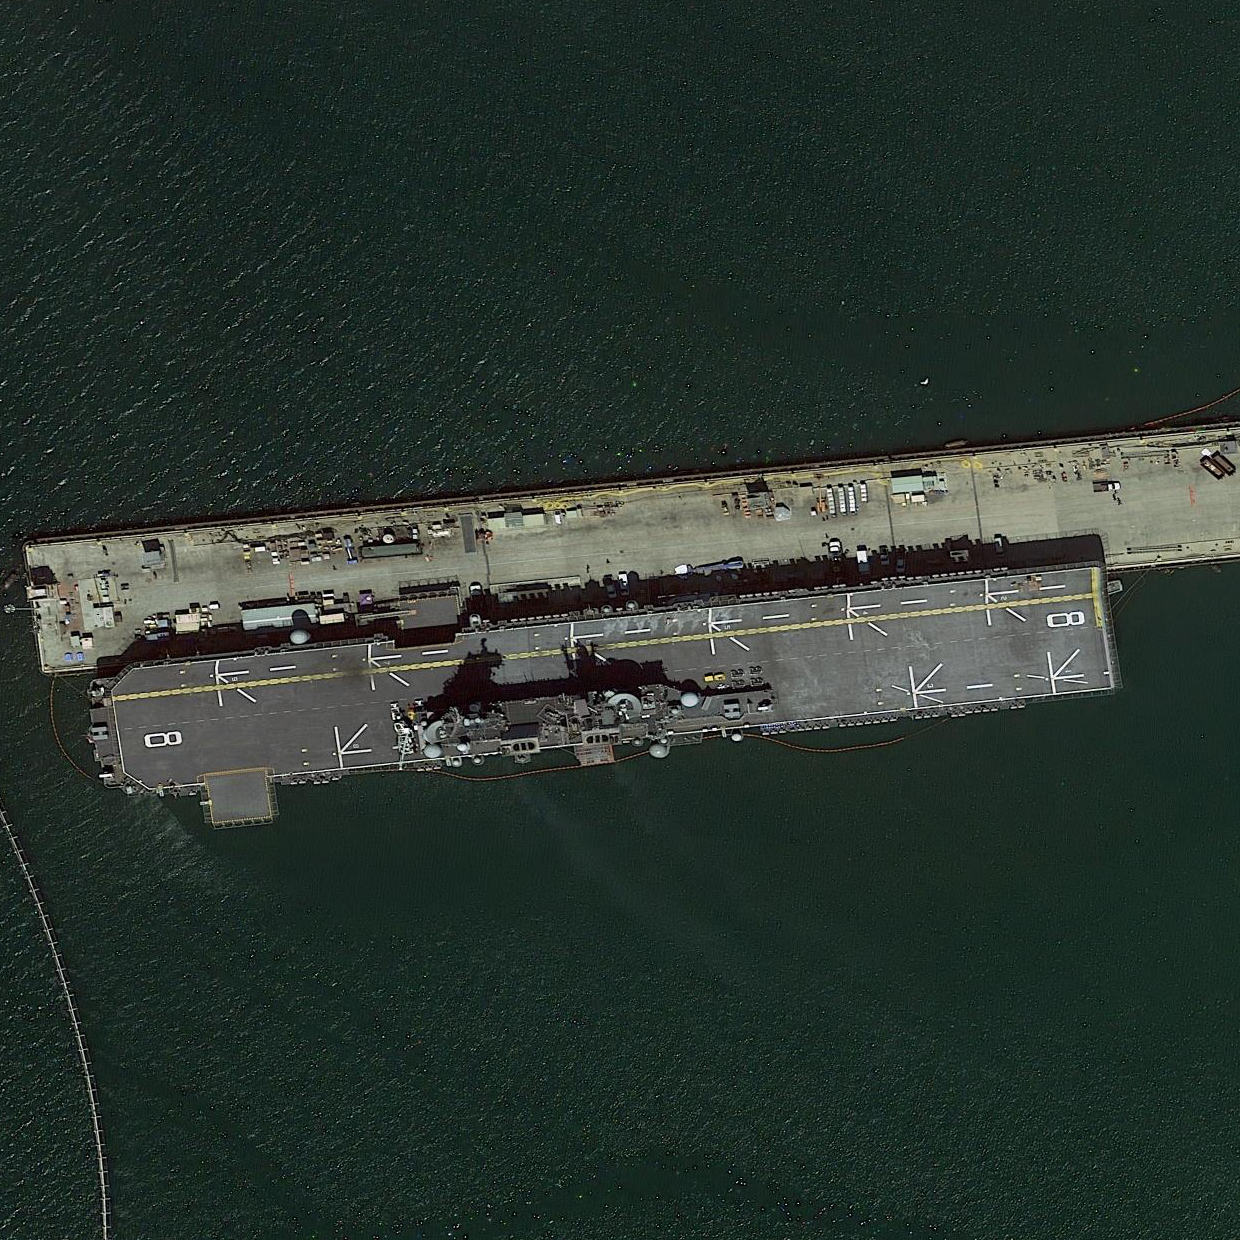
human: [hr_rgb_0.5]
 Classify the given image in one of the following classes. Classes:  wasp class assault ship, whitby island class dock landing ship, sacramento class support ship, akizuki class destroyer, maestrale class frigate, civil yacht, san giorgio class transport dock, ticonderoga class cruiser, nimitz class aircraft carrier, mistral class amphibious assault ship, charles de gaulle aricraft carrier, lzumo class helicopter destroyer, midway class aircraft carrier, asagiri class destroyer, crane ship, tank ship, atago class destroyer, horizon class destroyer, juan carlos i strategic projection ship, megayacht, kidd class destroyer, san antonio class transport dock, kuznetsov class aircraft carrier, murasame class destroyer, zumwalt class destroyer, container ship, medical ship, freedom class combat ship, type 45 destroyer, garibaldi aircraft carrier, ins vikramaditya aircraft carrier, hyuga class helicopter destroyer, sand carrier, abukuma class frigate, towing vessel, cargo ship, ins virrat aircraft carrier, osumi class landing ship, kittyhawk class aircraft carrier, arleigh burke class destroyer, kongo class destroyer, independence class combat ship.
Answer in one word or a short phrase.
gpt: Wasp class assault ship